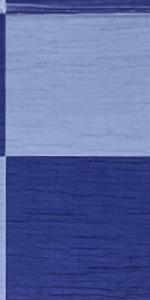
Label: Empty